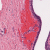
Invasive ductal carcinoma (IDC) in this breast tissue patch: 0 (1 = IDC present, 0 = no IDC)